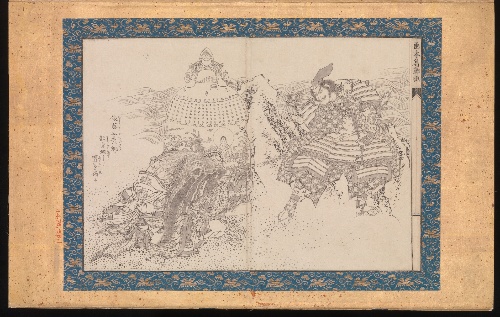
Title: 『画本葛飾振』|Picture Book in the Katsushika Style (Ehon Katsushika-buri)
Artist: Katsushika Hokusai
Artist bio: Japanese, Tokyo (Edo) 1760–1849 Tokyo (Edo)
Date: ca. 1836
Object type: Album leaves
Classification: Paintings
Medium: Folding album of twenty-eight block-ready drawings (hanshita-e) for book illustrations; ink on paper with woodblock-printed borders and titles
Culture: Japan
Period: Edo period (1615–1868)
Dimensions: 10 x 15 1/2 in. (25.4 x 39.4 cm)
Department: Asian Art
Credit line: Charles Stewart Smith Collection, Gift of Mrs. Charles Stewart Smith, Charles Stewart Smith Jr., and Howard Caswell Smith, in memory of Charles Stewart Smith, 1914
Accession year: 1914
Repository: Metropolitan Museum of Art, New York, NY
Tags: Animals|Horses|Men